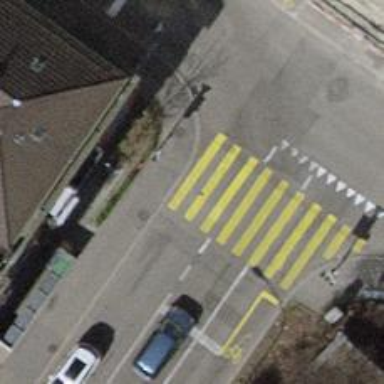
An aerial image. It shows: Kerb barrier.